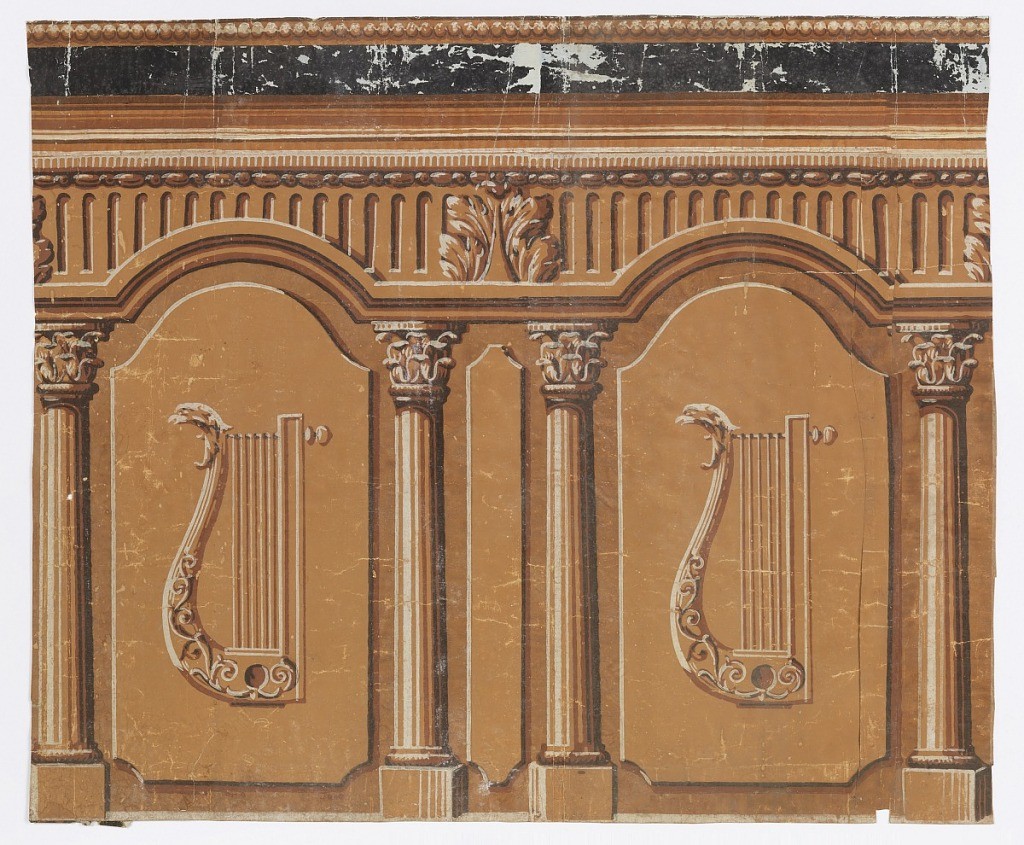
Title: Frieze
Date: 1815–40
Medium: Block-printed on handmade paper
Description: Design of lyres and columns, printed in shades of brown.

H# 383